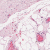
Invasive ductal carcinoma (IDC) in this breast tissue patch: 0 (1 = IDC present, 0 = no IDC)